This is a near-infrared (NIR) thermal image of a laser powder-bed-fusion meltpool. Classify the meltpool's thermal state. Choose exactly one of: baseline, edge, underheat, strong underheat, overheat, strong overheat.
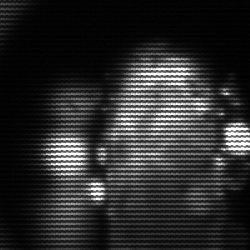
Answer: strong underheat